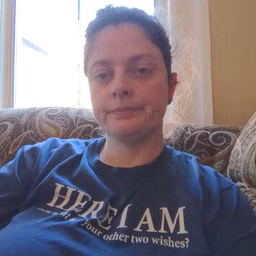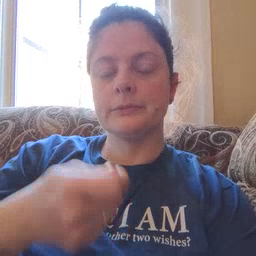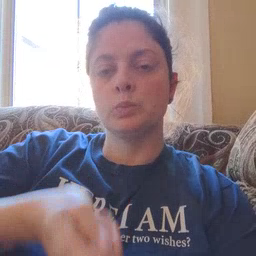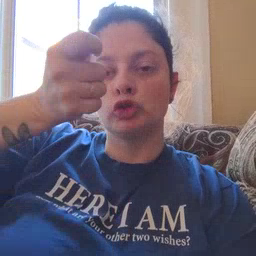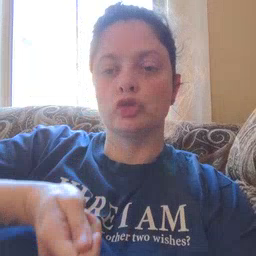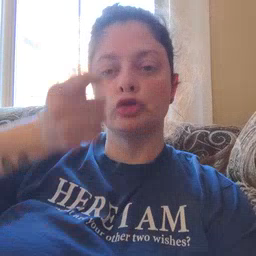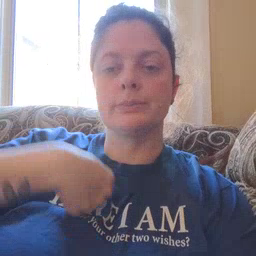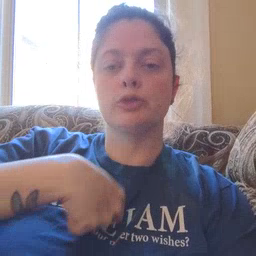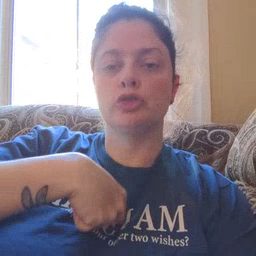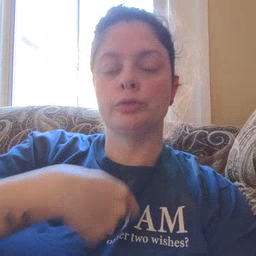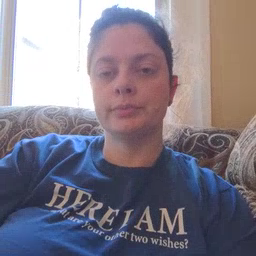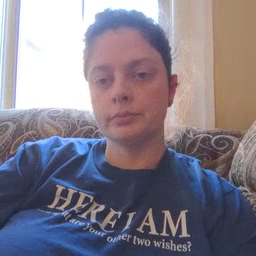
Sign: zipper